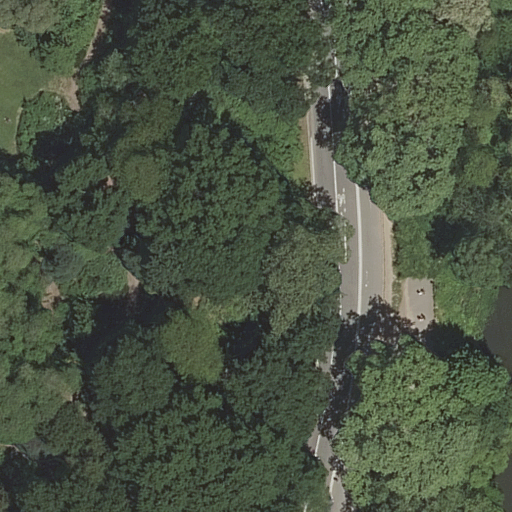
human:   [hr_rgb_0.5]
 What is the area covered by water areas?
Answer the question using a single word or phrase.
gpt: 324m2

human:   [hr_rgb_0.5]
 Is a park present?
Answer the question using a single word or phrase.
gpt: yes

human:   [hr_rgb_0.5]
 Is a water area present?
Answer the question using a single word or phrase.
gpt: yes

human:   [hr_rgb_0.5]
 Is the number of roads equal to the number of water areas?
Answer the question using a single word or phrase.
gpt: no

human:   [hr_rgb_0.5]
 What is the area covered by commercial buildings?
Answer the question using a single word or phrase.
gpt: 0m2

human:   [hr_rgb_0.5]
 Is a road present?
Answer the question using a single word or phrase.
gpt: yes

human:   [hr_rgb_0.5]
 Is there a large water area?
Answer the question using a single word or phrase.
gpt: no

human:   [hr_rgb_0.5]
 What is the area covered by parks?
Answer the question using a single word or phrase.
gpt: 10627m2

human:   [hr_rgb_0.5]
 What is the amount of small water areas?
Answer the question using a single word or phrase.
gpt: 0

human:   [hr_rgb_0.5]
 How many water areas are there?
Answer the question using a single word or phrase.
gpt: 1

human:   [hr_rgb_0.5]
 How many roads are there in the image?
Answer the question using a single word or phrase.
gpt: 6

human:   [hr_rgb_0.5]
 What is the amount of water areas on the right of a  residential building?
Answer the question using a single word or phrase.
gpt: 0

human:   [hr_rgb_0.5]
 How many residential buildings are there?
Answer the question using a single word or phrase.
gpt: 0

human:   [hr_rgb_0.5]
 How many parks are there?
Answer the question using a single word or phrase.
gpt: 1

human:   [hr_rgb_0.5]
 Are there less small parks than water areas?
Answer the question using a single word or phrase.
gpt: yes

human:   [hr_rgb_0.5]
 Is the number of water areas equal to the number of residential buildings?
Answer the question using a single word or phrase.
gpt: no

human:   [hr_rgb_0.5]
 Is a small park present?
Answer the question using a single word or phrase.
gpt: no

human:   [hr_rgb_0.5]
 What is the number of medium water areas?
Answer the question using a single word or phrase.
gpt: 1

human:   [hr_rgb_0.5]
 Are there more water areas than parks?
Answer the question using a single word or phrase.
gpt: no

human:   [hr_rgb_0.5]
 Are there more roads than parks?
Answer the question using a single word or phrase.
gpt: yes

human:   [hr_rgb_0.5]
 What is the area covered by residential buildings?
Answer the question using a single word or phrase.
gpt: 0m2

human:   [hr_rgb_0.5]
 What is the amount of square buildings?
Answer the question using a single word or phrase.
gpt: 0

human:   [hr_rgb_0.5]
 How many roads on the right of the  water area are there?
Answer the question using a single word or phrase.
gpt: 0

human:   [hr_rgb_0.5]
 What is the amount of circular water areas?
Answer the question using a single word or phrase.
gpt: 0

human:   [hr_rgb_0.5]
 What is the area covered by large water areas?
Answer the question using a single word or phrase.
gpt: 0m2

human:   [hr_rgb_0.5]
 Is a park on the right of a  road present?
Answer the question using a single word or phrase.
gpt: yes

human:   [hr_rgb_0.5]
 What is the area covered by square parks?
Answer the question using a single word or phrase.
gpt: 0m2

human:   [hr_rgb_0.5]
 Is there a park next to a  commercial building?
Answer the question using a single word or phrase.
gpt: no

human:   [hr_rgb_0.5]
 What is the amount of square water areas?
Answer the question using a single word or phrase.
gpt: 0

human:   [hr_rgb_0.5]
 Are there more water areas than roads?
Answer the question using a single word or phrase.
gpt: no

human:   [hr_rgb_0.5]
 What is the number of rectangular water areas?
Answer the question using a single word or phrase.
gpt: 0

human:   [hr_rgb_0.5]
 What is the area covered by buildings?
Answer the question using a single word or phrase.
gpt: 0m2

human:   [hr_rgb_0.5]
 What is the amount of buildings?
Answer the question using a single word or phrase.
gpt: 0

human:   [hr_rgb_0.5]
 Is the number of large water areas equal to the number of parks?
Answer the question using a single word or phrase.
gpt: no

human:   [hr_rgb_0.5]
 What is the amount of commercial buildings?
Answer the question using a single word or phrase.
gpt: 0

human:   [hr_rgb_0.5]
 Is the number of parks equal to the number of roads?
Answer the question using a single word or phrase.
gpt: no

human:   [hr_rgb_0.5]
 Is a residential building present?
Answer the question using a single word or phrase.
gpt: no

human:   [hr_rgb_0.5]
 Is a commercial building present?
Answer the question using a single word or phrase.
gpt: no

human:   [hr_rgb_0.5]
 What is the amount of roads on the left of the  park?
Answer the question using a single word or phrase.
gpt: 6

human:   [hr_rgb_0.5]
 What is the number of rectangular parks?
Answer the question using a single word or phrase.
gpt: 1

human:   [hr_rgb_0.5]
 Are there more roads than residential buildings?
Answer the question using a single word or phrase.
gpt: yes

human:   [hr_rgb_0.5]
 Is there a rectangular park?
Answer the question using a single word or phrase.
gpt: yes

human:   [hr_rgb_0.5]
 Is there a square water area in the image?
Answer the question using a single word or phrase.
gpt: no

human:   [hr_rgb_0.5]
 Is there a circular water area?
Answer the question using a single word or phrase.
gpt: no

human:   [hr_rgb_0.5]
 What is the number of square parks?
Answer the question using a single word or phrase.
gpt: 0

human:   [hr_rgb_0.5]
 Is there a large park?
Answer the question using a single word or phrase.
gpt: yes

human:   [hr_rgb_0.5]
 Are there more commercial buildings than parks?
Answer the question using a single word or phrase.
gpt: no

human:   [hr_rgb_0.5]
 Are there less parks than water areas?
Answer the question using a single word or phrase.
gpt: no

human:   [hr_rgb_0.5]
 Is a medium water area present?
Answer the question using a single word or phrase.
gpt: yes

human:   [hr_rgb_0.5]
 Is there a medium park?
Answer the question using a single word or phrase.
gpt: no

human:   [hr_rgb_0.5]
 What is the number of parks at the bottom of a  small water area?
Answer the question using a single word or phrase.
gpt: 0

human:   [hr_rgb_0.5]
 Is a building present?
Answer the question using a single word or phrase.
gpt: no

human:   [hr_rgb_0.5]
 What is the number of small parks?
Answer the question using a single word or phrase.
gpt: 0

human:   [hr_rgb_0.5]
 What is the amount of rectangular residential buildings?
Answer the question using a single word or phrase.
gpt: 0

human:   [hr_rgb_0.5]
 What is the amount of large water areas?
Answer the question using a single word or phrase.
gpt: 0

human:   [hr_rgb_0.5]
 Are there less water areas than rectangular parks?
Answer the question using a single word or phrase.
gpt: no

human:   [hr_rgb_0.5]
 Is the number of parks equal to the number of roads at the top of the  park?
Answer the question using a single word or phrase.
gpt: no

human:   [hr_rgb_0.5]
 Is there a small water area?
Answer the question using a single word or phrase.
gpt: no

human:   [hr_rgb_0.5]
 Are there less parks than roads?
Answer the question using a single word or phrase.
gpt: yes

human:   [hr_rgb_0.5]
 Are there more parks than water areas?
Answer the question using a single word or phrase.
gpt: no

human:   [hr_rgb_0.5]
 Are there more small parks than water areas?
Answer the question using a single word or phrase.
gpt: no

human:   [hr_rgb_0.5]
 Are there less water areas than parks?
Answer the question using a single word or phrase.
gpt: no

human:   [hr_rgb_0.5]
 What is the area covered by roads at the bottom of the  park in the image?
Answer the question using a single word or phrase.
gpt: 0m2

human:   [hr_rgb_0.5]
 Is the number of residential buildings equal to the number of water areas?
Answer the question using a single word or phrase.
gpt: no